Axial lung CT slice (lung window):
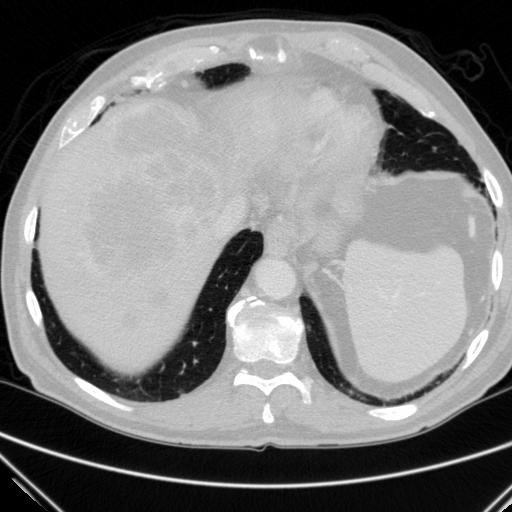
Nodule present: yes
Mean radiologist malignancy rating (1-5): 3.25